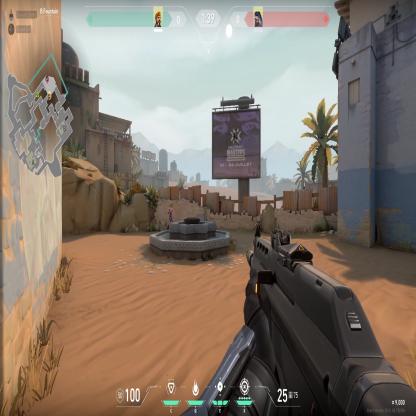
Label: enemy